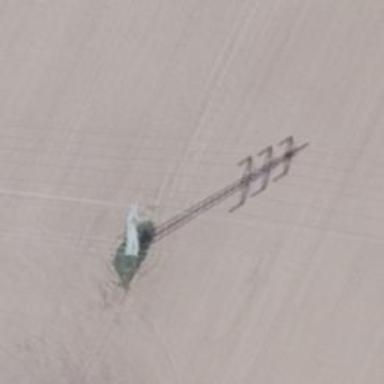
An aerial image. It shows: Power tower.